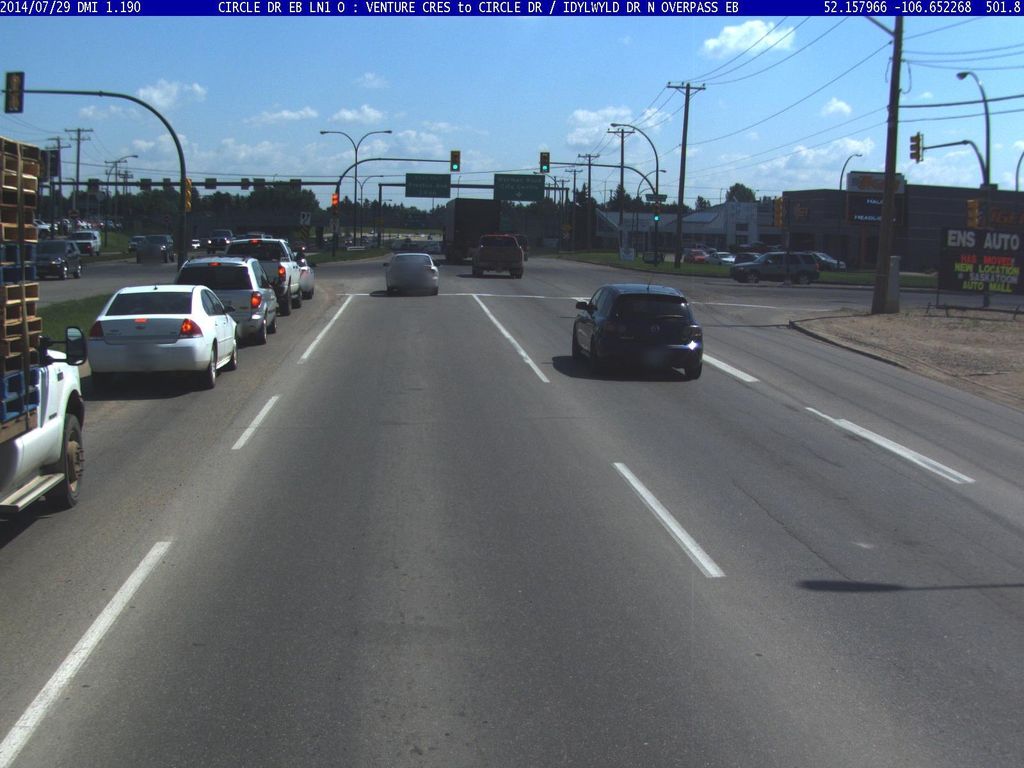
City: saskatoon